Field crop: maize
Growth stage: 2
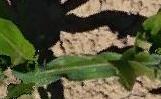
Species: maize